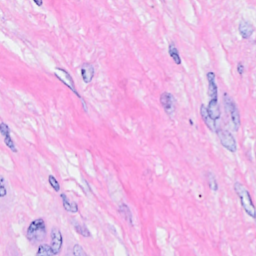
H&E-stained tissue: Breast